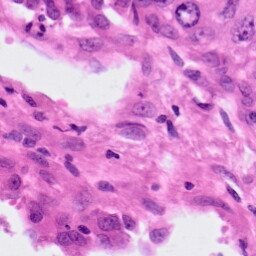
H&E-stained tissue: Lung